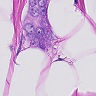
Metastatic tissue present: yes